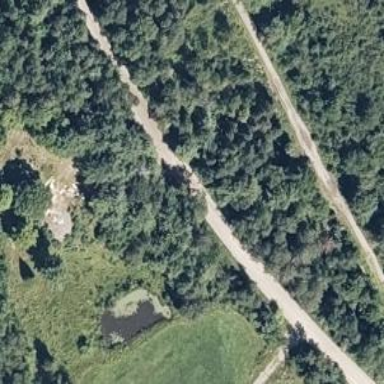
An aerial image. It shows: Abandoned railway adjacent to unclassified road.